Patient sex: F
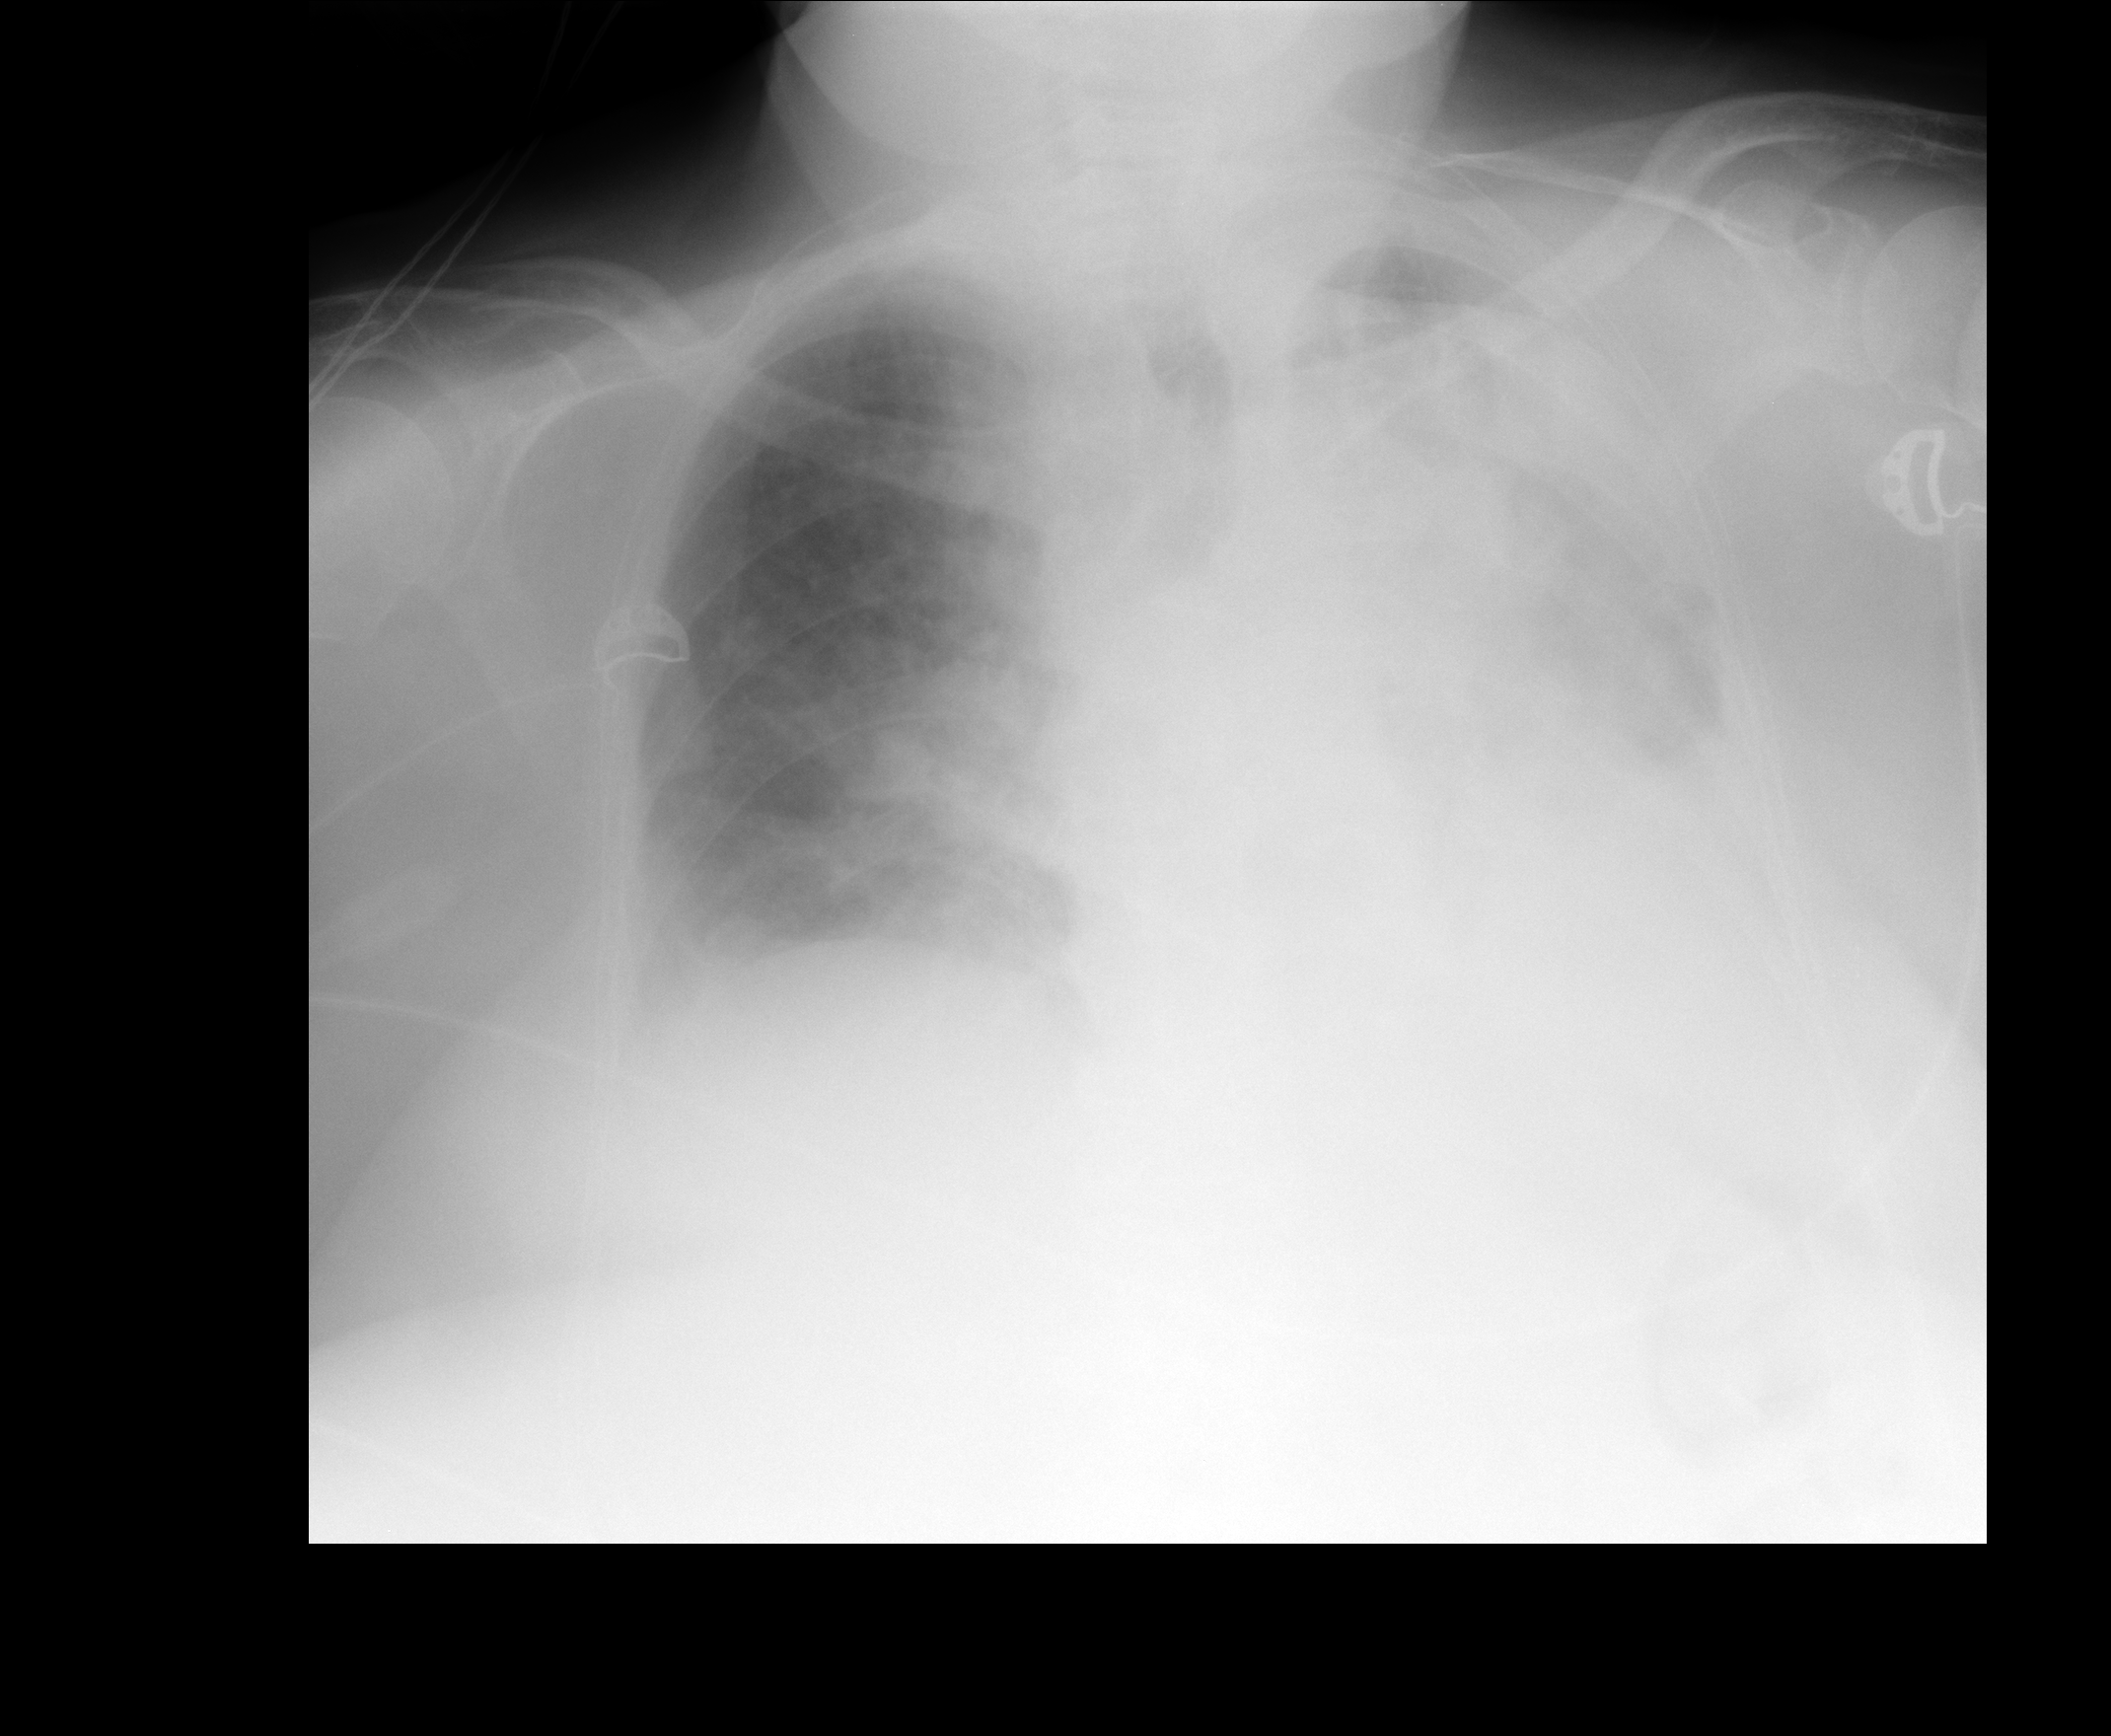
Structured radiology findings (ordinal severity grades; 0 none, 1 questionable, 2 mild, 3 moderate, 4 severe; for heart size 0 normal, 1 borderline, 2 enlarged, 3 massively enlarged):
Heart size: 1
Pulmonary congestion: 2
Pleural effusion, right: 1
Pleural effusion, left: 3
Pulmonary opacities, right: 1
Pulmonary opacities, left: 3
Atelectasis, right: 2
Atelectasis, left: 3